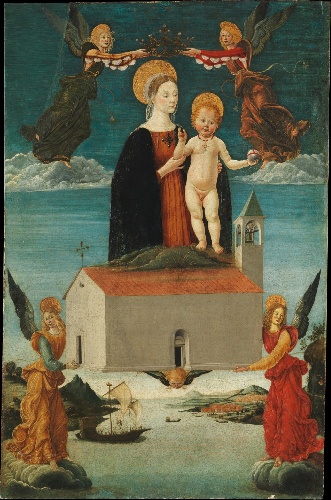
Title: The Translation of the Holy House of Loreto
Artist: Saturnino Gatti
Artist bio: Italian, L'Aquila 1463–1518 L'Aquila
Date: ca. 1490
Object type: Painting
Classification: Paintings
Medium: Tempera and gold on wood
Dimensions: 33 1/4 x 21 5/8 in. (84.5 x 54.9 cm)
Department: European Paintings
Credit line: Gwynne Andrews Fund, 1973
Accession year: 1973
Repository: Metropolitan Museum of Art, New York, NY
Tags: Ships|Madonna and Child|Angels